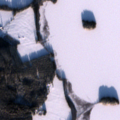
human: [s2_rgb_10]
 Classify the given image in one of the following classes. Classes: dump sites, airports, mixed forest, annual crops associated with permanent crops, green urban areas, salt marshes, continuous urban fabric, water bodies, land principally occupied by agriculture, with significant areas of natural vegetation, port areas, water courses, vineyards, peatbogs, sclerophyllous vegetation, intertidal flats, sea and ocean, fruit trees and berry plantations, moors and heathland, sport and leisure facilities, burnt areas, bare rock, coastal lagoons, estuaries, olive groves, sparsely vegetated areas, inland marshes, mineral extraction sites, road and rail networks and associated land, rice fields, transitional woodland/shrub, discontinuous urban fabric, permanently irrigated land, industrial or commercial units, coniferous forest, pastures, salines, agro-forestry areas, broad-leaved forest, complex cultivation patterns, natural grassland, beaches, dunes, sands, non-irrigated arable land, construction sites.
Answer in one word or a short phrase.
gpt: non-irrigated arable land, land principally occupied by agriculture, with significant areas of natural vegetation, coniferous forest, inland marshes, water bodies